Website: macys
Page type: payment
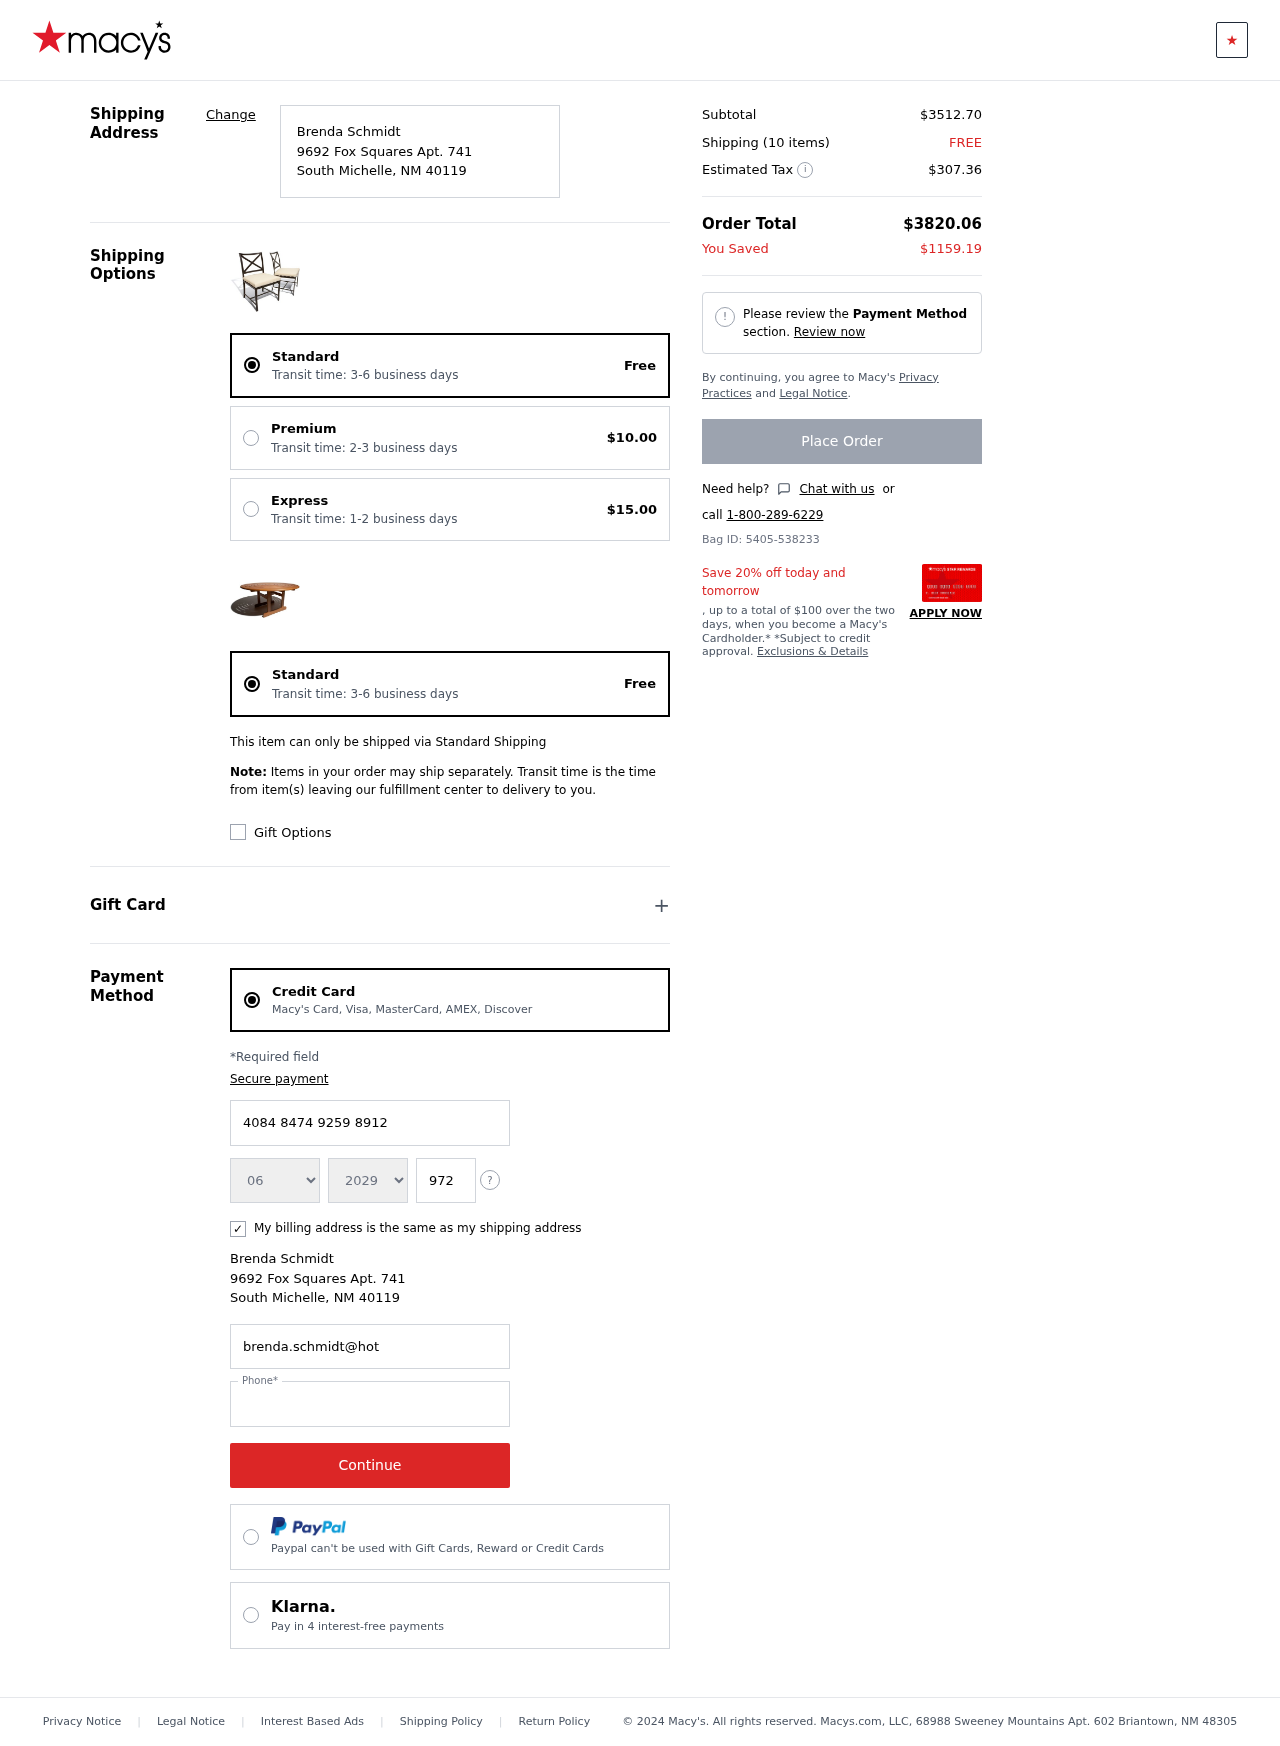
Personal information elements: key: PII_CARD_CVV
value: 972
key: PII_CARD_EXPIRY_MONTH
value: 06
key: PII_CARD_EXPIRY_YEAR
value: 29
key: PII_CARD_NUMBER
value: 4084 8474 9259 8912
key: PII_CITY
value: South Michelle
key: PII_EMAIL
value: brenda.schmidt@hotmail.com
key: PII_FULLNAME
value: Brenda Schmidt
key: PII_PHONE
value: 7907523486
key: PII_POSTCODE
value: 40119
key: PII_STATE_ABBR
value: NM
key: PII_STREET
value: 9692 Fox Squares Apt. 741
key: PII_FULLNAME2
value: Brenda Schmidt
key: PII_CITY2
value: South Michelle
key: PII_STATE_ABBR2
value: NM
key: PII_POSTCODE_FULL
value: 40119
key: PII_POSTCODE_NUMERIC
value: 40119
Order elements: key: ORDER_DELIVERY_DATE
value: Transit time: 3-6 business days
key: ORDER_SHIPPING_STANDARD
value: Free
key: ORDER_SHIPPING_PREMIUM
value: $10.00
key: ORDER_SHIPPING_EXPRESS
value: $15.00
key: ORDER_DELIVERY_DATE2
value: Transit time: 3-6 business days
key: ORDER_SHIPPING_STANDARD2
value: Free
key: ORDER_SUBTOTAL
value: $3512.70
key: ORDER_NUM_ITEMS
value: Shipping (10 items)
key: ORDER_SHIPPING_COST
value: FREE
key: ORDER_TAX
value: $307.36
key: ORDER_TOTAL
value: $3820.06
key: ORDER_SAVINGS
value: $1159.19
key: ORDER_ID
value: Bag ID: 5405-538233